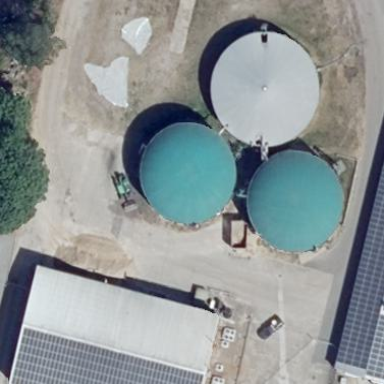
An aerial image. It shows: Round-roofed farm auxiliary building with storage tank.